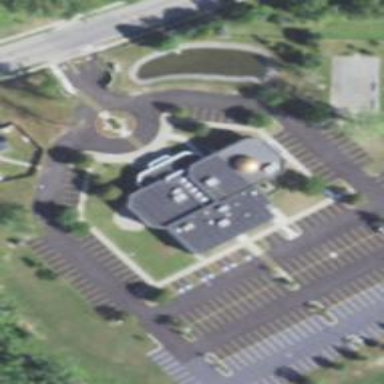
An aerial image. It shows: Place of worship.